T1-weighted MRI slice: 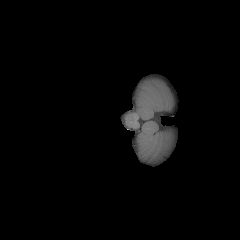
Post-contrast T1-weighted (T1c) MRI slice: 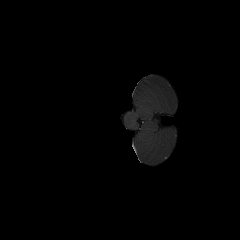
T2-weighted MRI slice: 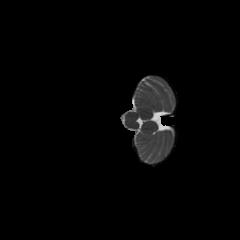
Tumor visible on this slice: no